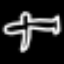
Label: airplane